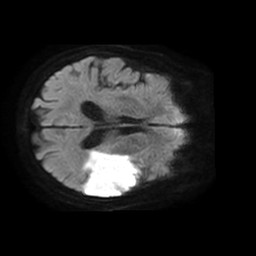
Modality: TRACE
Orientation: axial
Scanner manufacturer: philips
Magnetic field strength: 1.5 T
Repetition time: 3.395 s
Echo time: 0.06922 s